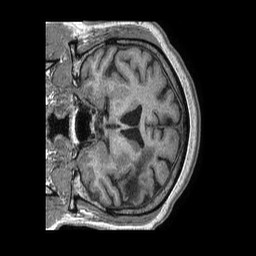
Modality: T1w
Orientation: coronal
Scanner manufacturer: philips
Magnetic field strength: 1.5 T
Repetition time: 0.007673 s
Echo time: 0.003493 s